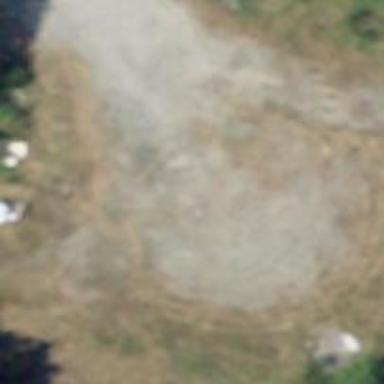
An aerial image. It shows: Image of helipad at airport.